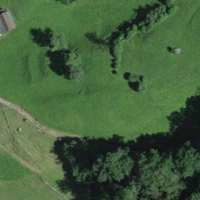
EUNIS habitat code: 25
Species observed at this site:
Motacilla cinerea
Turdus philomelos
Fulica atra
Anas platyrhynchos
Sturnus vulgaris
Emberiza citrinella
Streptopelia decaocto
Delichon urbicum
Fringilla coelebs
Passer domesticus
Buteo buteo
Turdus merula
Chroicocephalus ridibundus
Parus major
Hirundo rustica
Milvus migrans
Turdus pilaris
Pica pica
Phoenicurus ochruros
Columba livia
Motacilla alba
Ficedula hypoleuca